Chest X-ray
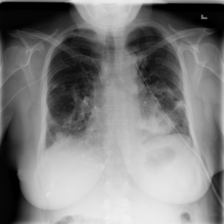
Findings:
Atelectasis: negative
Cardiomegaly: negative
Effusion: negative
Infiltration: negative
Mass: negative
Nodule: negative
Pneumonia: negative
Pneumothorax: negative
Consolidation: negative
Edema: negative
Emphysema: negative
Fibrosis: negative
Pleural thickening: negative
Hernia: negative